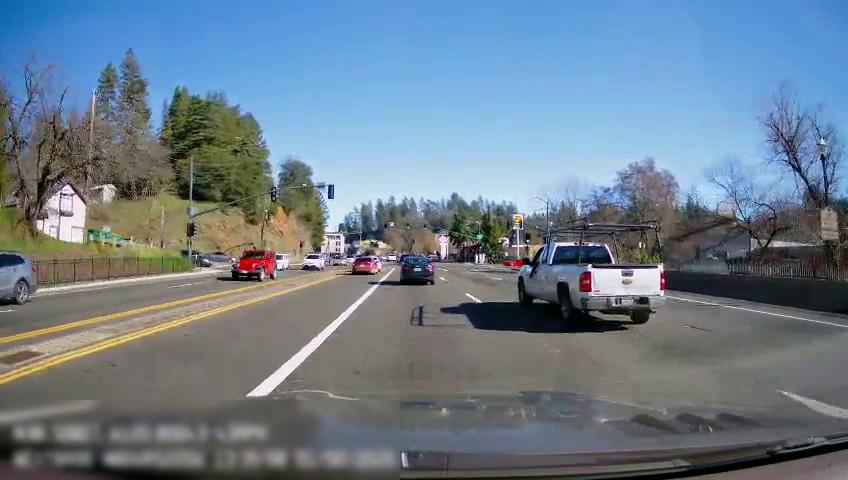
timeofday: Day
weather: Sunny
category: Drivable Space
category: Drivable Space
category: Vehicles | Car
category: Vehicles | Truck
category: Vehicles | Truck
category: Vehicles | SUV
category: Vehicles | Car
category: Vehicles | Car
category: Vehicles | SUV
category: Vehicles | Car
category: Vehicles | SUV
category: Vehicles | Car
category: Vehicles | Car
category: Vehicles | Car
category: Vehicles | SUV
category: Lanes | Current Lane
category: Lanes | Current Lane
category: Lanes | Alternate Lane
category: Lanes | Alternate Lane
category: Lanes | Opposite Lane
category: Lanes | Opposite Lane
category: Lanes | Opposite Lane
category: Traffic | Lights
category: Traffic | Lights
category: Traffic | Lights
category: Traffic | Signs
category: Traffic | Lights
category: Traffic | Lights